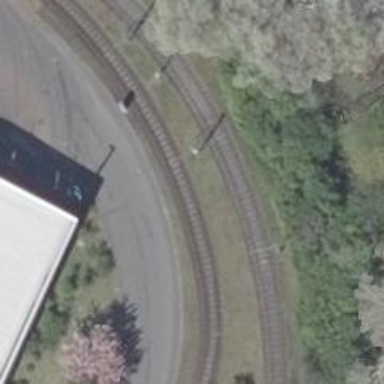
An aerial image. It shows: Tram railway service yard with electrified contact line.